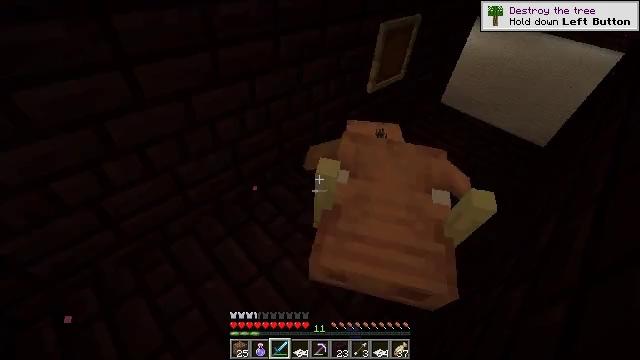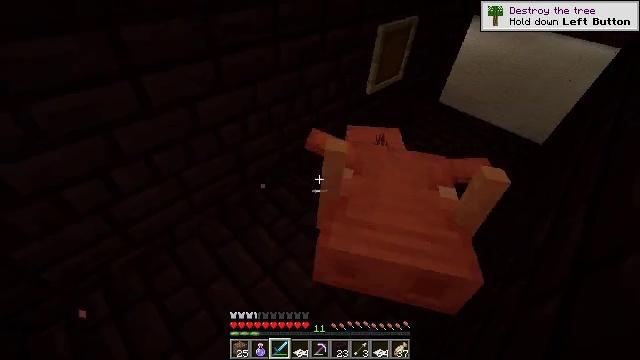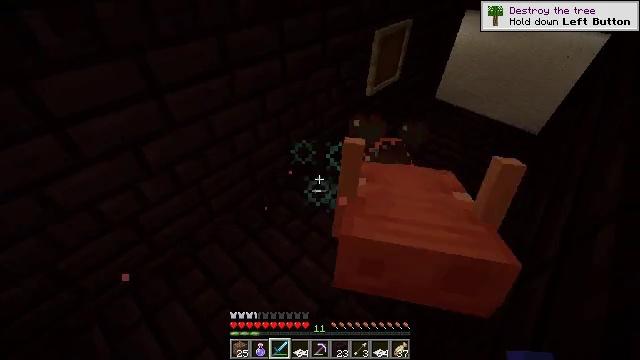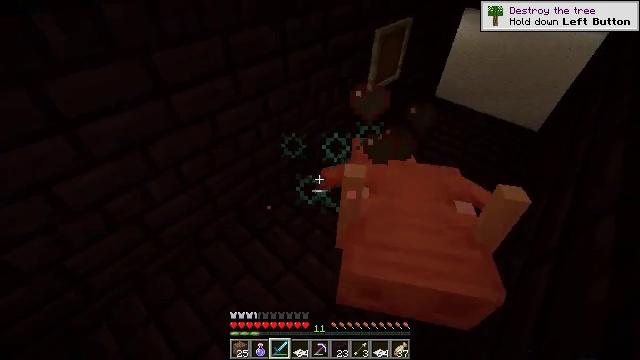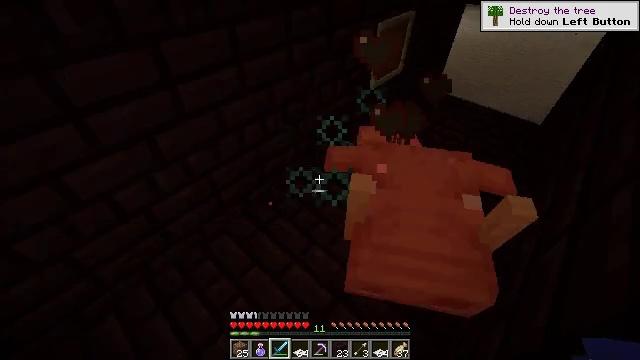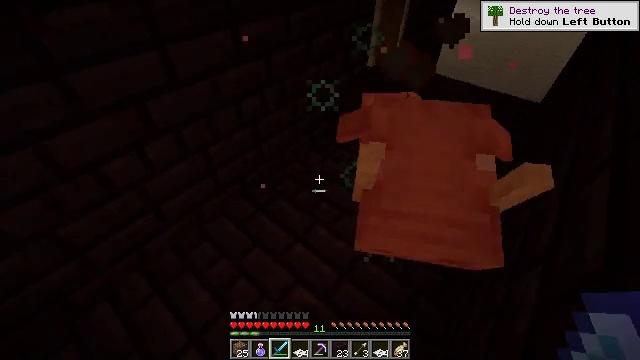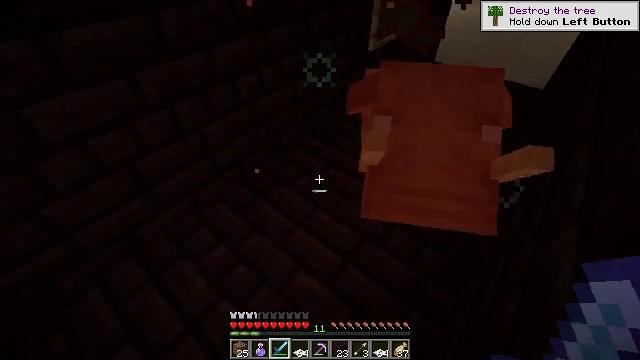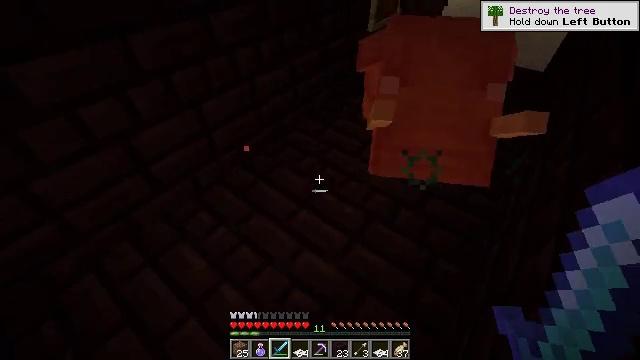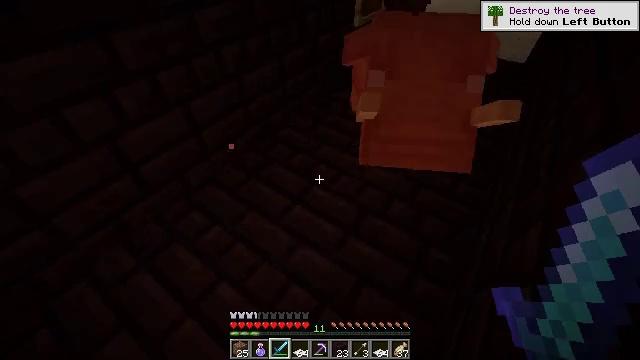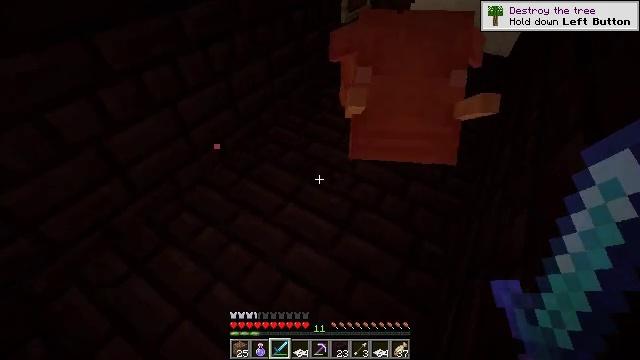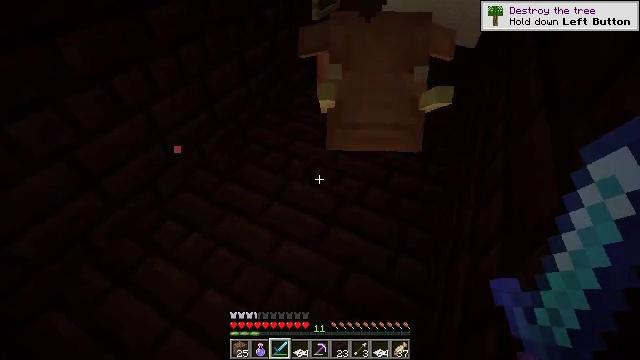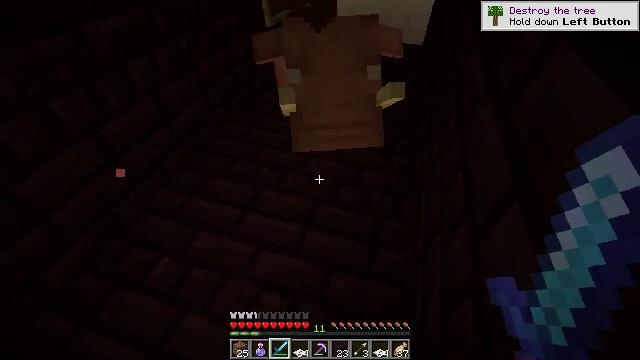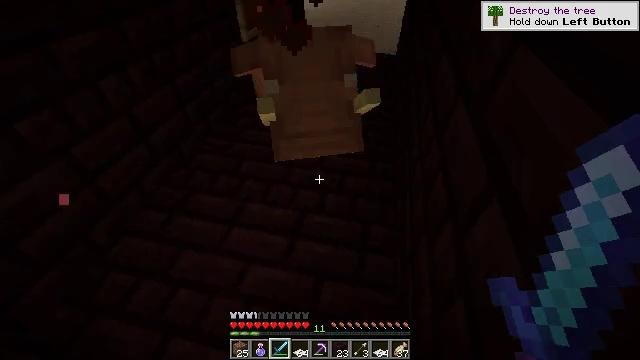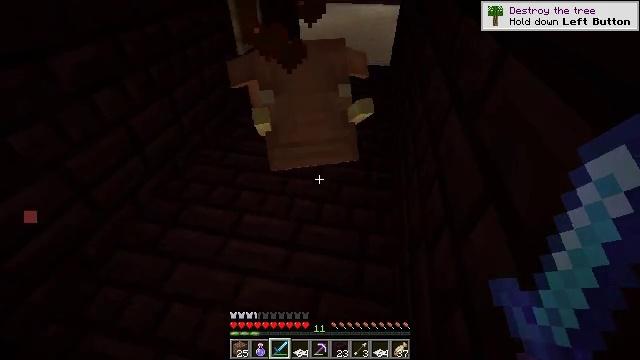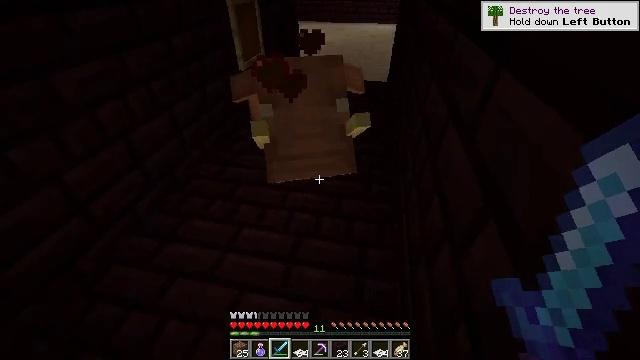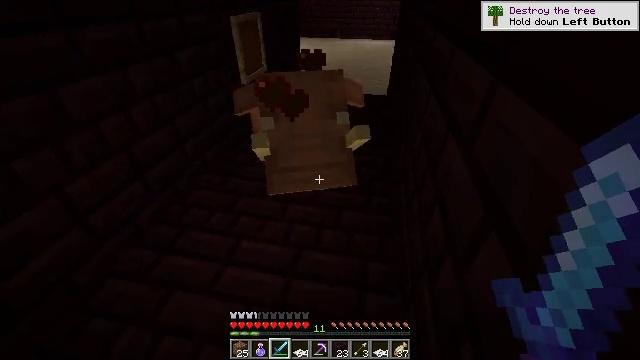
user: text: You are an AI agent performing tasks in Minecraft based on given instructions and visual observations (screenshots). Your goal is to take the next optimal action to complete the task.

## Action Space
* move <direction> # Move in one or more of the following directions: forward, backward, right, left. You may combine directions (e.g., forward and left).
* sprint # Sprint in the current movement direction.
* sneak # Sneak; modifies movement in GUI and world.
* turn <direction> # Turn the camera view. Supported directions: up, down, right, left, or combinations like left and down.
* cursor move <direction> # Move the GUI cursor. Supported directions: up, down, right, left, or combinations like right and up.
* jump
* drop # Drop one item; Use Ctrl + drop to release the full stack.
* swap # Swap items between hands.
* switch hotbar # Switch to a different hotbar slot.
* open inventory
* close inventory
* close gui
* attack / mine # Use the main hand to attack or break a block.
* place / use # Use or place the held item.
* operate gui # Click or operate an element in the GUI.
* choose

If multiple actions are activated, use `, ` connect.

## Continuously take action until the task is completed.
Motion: motion action
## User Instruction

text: Hunt nether mobs.
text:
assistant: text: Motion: no_op
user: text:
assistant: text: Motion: no_op
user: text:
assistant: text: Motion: no_op
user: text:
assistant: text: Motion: no_op
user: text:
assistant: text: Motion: turn right
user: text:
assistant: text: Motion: no_op
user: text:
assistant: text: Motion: turn right
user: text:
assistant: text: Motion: turn right
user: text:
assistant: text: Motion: turn right
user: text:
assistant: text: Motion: turn right
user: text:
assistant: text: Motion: turn right
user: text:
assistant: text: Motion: turn right and up
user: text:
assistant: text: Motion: turn right and up
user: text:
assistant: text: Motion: turn up
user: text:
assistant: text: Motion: turn up
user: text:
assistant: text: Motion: turn up
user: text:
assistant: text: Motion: no_op
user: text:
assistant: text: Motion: turn left and up
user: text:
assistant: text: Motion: turn up
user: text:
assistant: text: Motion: turn up, attack / mine
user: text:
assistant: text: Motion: attack / mine
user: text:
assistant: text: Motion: attack / mine
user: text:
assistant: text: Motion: no_op
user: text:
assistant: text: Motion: no_op
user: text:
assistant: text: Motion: no_op
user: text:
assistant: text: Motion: no_op